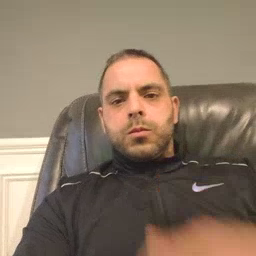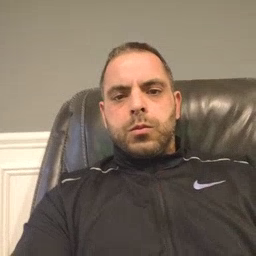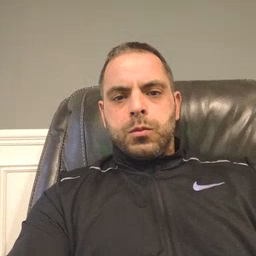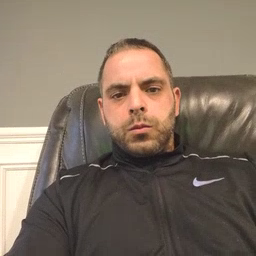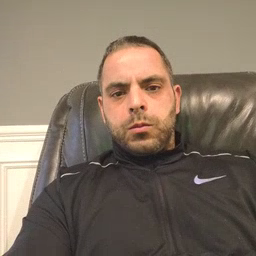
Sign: cut